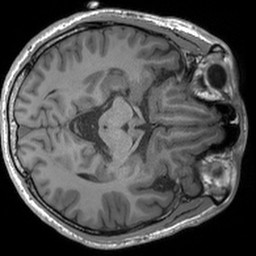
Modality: T1w
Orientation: axial
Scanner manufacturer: siemens
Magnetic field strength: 3 T
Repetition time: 1.54 s
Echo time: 0.00234 s